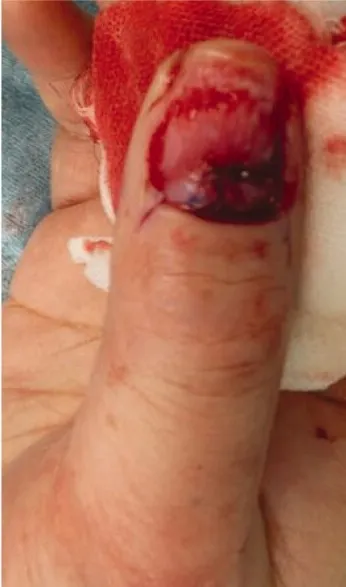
Surgical findings. (B) After excision, skin grafting was performed from the thenar eminence.
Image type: medical_photograph (other_medical_photograph)